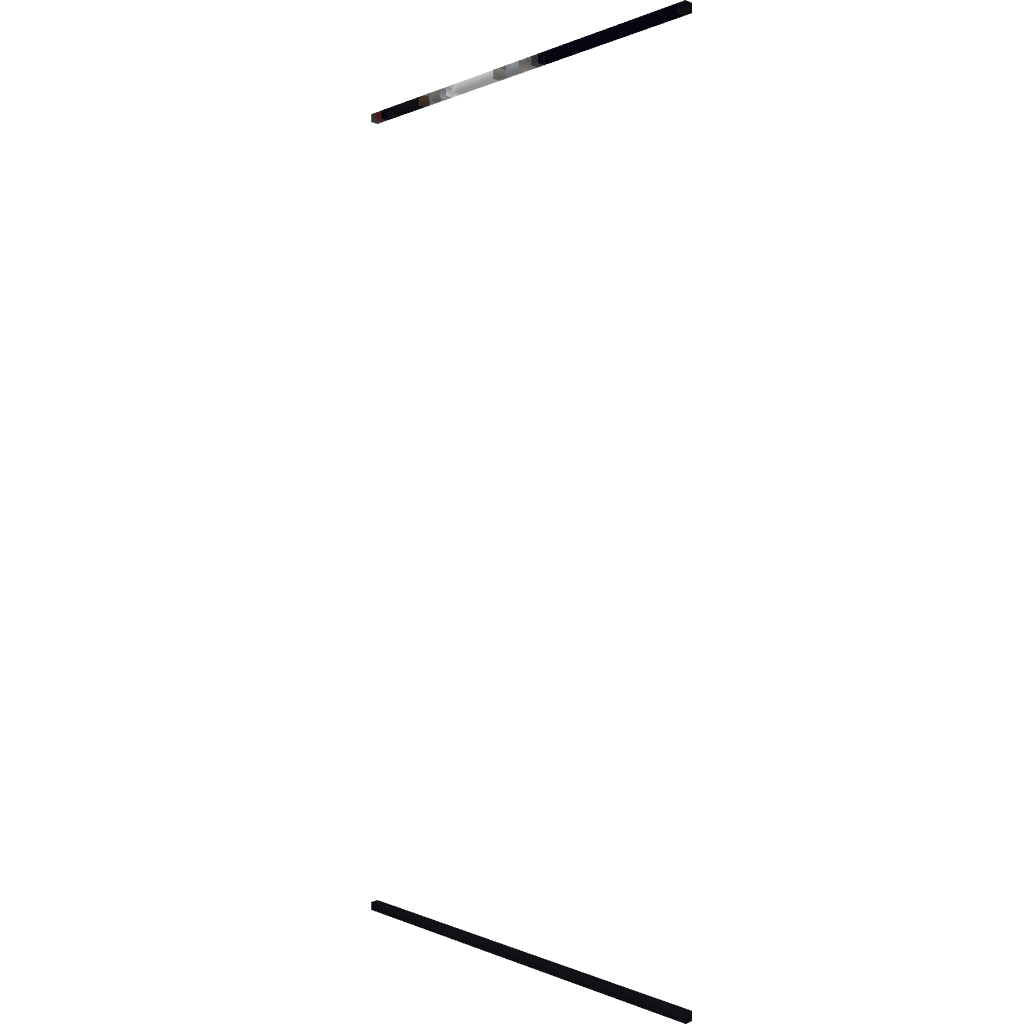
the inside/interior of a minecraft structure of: Severus Snape from Harry Potter